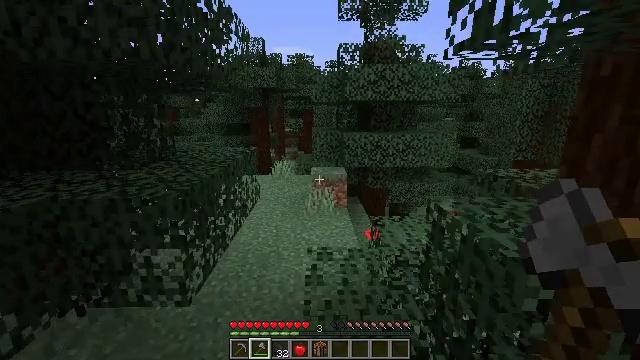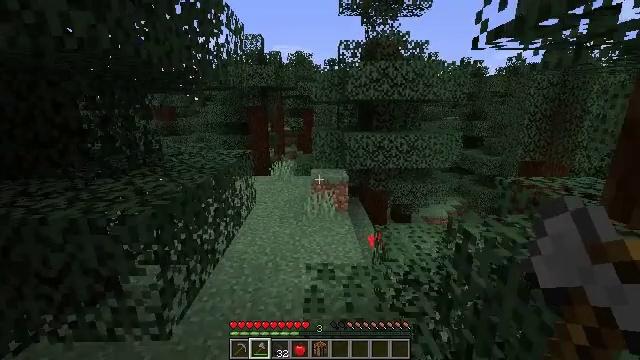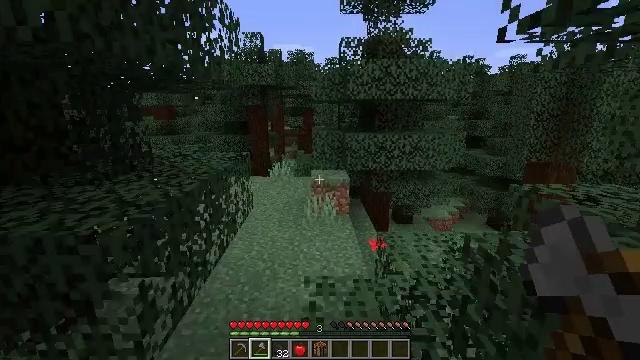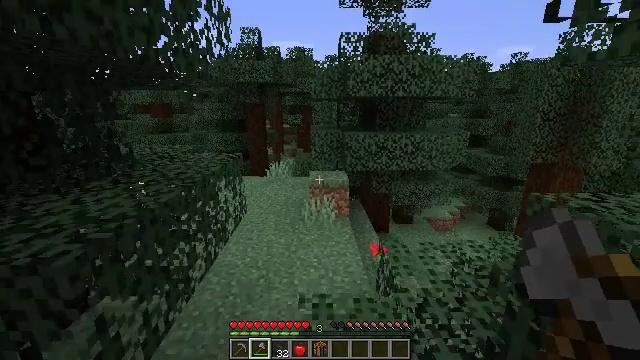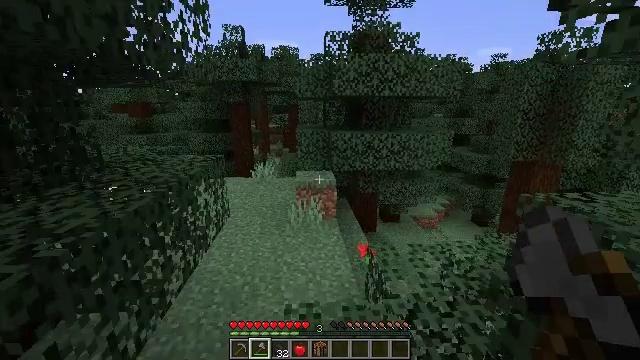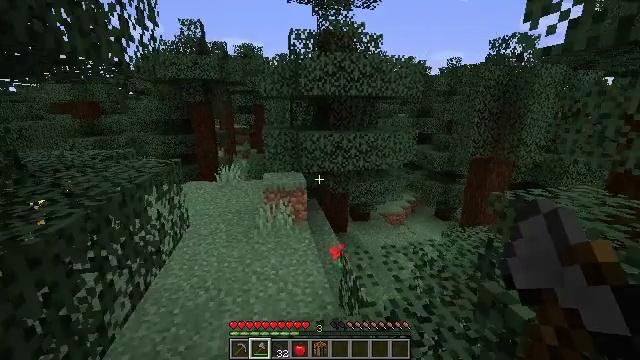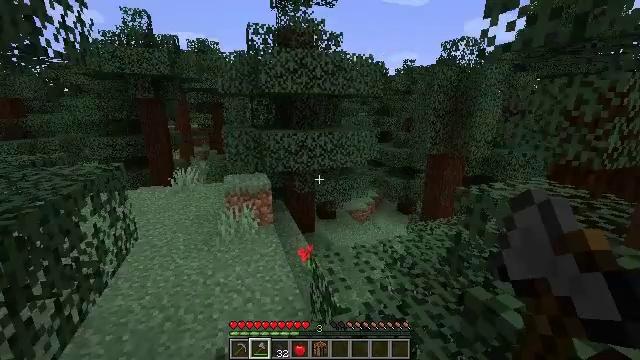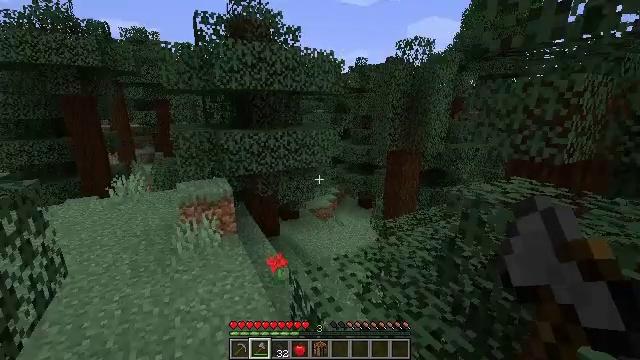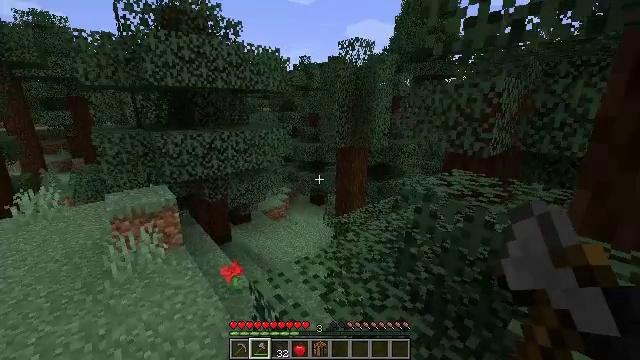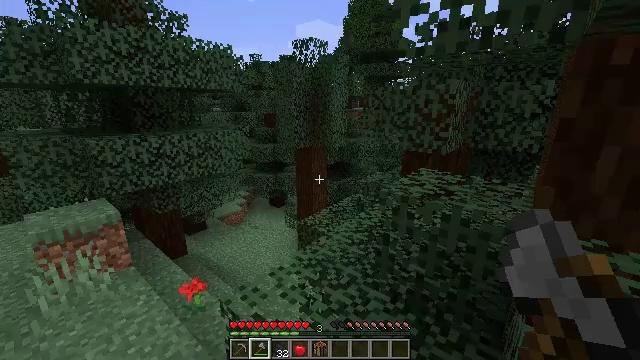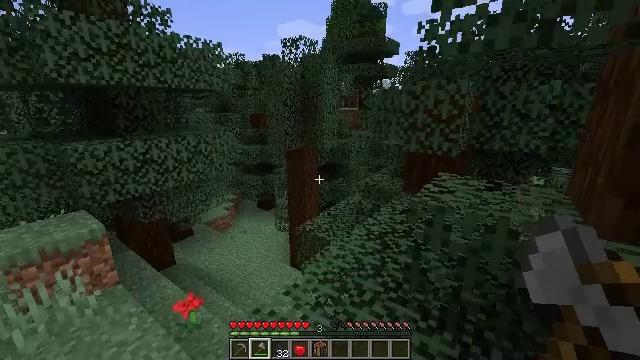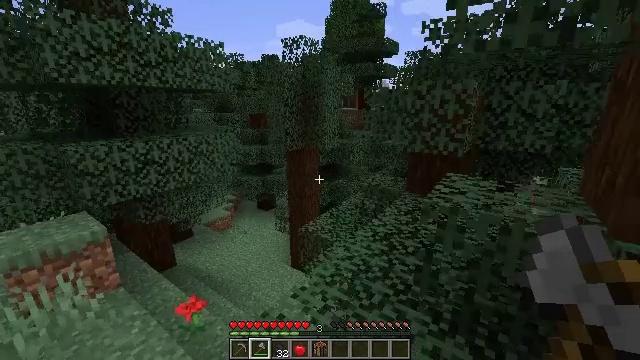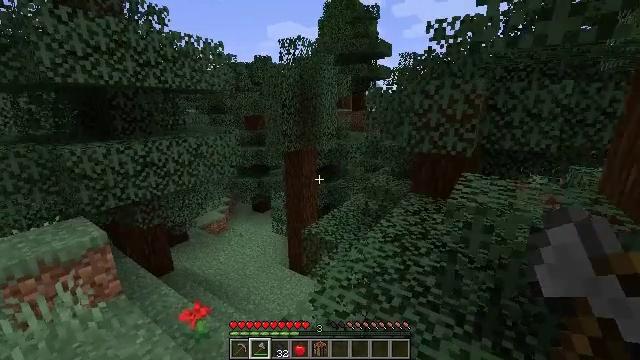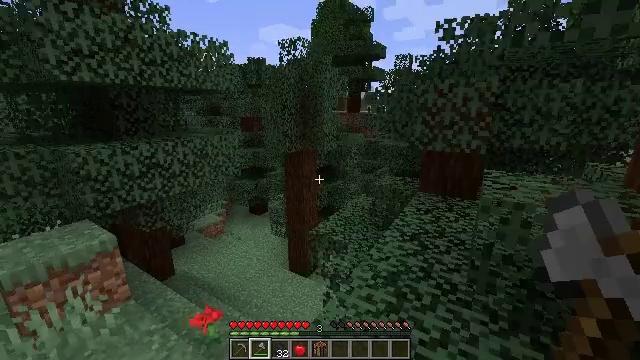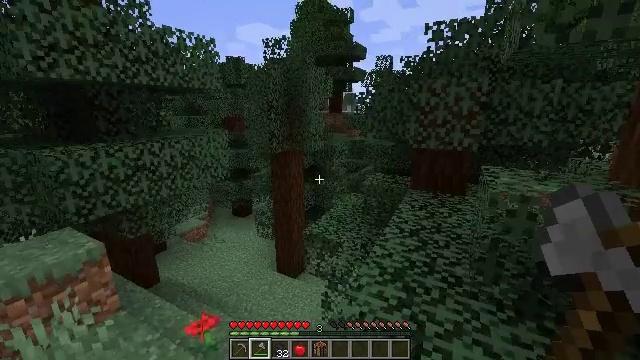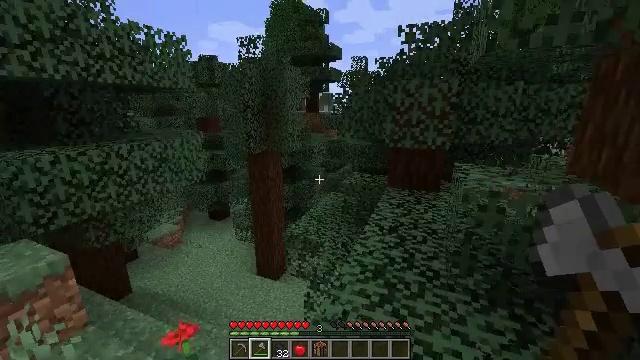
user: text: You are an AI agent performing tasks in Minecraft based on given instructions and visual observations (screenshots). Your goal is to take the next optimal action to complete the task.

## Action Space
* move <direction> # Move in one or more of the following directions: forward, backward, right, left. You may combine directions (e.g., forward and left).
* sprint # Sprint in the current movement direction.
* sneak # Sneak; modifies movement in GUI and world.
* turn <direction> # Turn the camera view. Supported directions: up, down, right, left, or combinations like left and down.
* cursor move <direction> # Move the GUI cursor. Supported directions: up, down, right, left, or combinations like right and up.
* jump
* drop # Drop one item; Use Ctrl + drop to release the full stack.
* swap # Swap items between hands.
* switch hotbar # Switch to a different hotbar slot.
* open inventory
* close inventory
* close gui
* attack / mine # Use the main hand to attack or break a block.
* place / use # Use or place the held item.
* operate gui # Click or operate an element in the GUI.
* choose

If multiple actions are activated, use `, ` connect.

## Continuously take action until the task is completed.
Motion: motion action
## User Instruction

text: Hunt a salmon.
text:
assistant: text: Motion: move forward
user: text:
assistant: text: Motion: move forward
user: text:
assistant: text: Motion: move forward
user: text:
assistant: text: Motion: move forward, turn right
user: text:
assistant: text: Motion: move forward, turn right
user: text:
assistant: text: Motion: move forward and move left, turn right
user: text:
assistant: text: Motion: move forward and move left, turn right
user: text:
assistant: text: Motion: move forward and move left, turn right
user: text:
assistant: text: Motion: move forward and move left, turn right
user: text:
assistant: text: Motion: move forward and move left, turn right
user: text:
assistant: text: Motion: move left
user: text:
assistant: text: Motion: move left, turn right
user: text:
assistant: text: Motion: move left, turn right
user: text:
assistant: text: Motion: move left, turn right
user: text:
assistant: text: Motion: move left, turn right
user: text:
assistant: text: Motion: move left, turn right
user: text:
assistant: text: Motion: move left, turn right
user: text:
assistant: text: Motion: move forward and move left
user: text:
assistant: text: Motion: move forward and move left
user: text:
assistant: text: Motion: move forward and move left
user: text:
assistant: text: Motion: move forward and move left
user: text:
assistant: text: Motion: move forward and move left
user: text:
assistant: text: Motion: move forward and move left
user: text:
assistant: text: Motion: move forward and move left, turn left and down
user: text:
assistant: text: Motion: move forward and move left, turn left
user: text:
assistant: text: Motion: move forward
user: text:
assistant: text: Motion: move forward and move right, turn left, jump
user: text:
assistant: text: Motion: move forward and move right, jump
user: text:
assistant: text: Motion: move forward and move right, jump
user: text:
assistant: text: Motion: move forward and move right, jump